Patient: sex M, age 57
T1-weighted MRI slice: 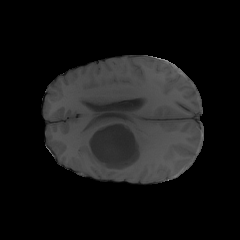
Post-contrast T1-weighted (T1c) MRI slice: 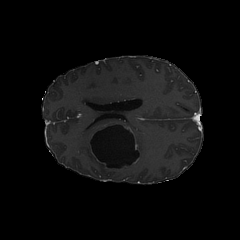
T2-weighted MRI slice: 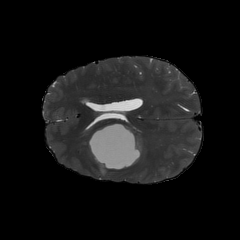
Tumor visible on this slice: yes
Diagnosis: Glioblastoma, IDH-wildtype
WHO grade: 4